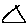
Label: triangle